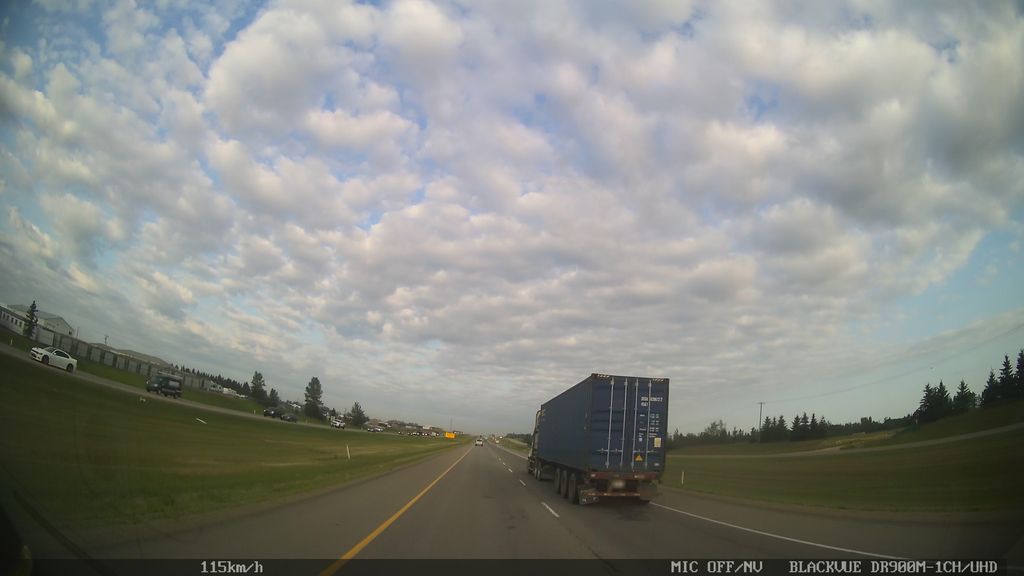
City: edmonton